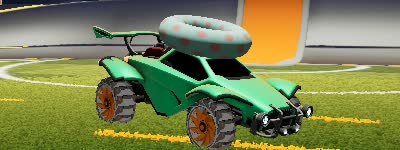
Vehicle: octane